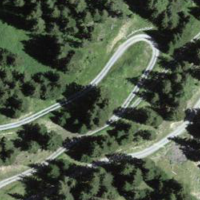
EUNIS habitat code: 43
Species observed at this site:
Cirsium erisithales